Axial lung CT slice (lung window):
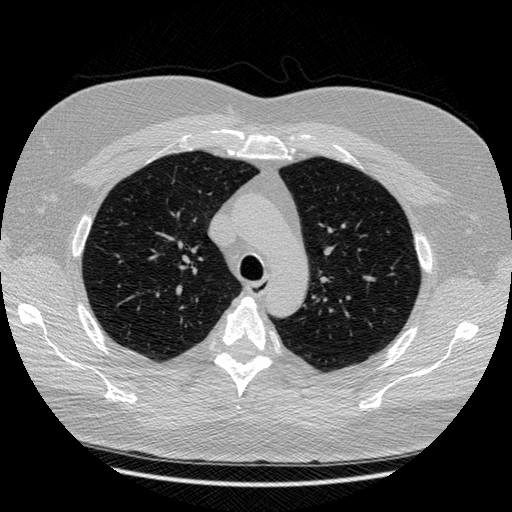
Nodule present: no